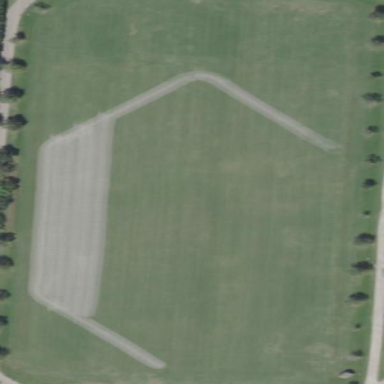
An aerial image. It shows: Grassy equestrian pitch for leisure land use.